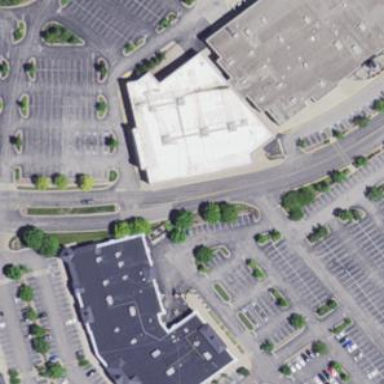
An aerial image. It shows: Retail building.